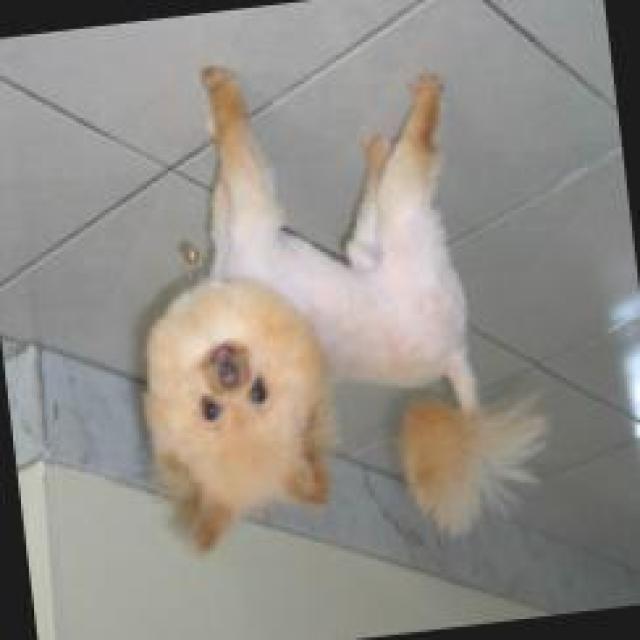
Canine fungal skin infection — characterized by alopecia, scaling, crusting, and circular lesions. Common agents include Malassezia and Candida species.